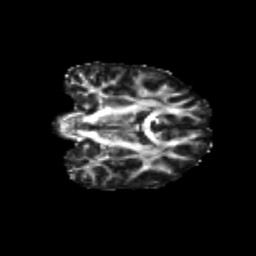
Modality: FA
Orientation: coronal
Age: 10
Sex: male
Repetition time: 9.512 s
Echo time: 0.089 s